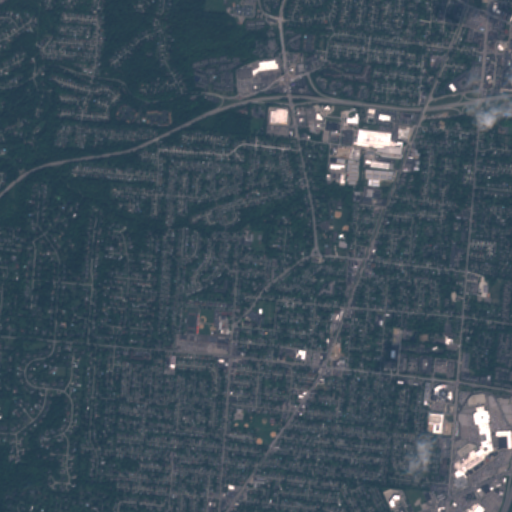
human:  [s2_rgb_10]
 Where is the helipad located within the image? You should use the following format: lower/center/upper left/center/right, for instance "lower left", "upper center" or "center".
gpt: The helipad is located in the lower right of the image.
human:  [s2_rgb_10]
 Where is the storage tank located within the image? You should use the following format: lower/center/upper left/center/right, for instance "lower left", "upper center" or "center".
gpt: The storage tank is located in the center right of the image.
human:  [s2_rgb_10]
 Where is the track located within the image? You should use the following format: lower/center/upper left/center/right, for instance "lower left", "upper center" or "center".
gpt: The track is located in the center of the image.
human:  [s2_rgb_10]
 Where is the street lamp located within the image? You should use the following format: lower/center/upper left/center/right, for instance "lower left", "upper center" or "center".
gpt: The street lamp is located in the lower right of the image.
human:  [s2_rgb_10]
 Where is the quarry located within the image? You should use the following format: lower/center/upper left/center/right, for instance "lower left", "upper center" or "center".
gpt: There is no quarry in the image.